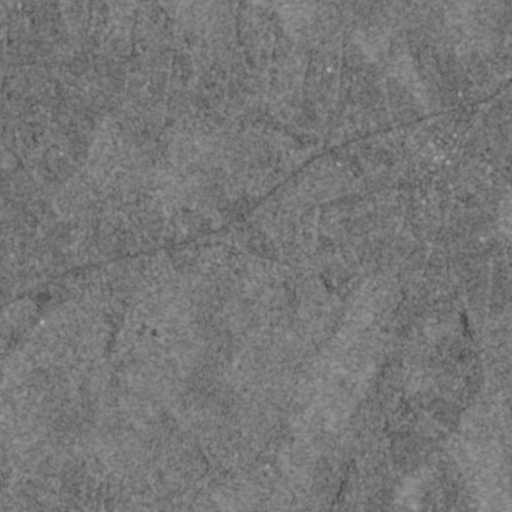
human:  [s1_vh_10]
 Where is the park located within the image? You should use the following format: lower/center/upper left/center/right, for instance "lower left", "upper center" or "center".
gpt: The park is located in the lower right of the image.
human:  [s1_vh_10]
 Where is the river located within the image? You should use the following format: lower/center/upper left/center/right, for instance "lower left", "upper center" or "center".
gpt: The river is located in the upper right of the image.
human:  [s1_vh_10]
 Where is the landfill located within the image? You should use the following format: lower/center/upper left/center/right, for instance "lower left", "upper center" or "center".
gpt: There is no landfill in the image.

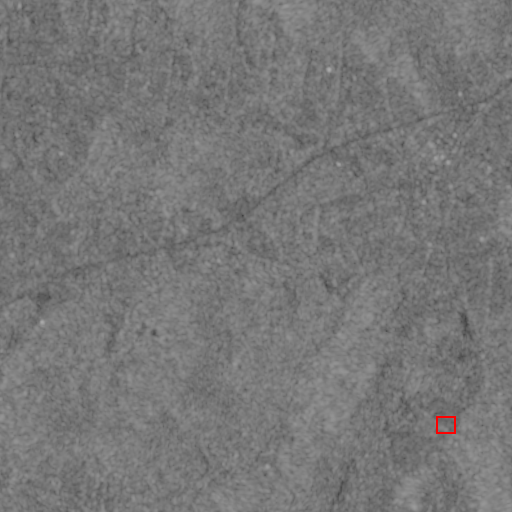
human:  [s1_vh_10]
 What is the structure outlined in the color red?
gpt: The structure outlined in red is a park.
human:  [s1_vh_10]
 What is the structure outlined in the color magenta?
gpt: There is no magenta outline.